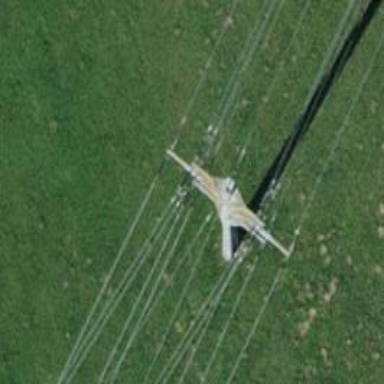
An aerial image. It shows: Power line in the image.